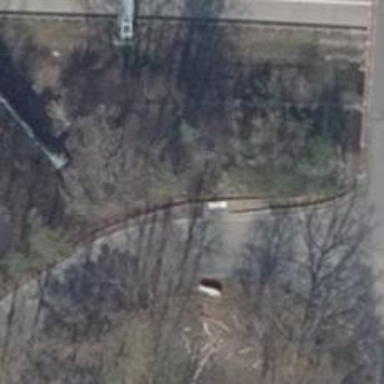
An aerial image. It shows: Embankment has been constructed as man-made feature.